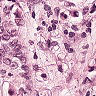
Metastatic tissue present: yes